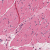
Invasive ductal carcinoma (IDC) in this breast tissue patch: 0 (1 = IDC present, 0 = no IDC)